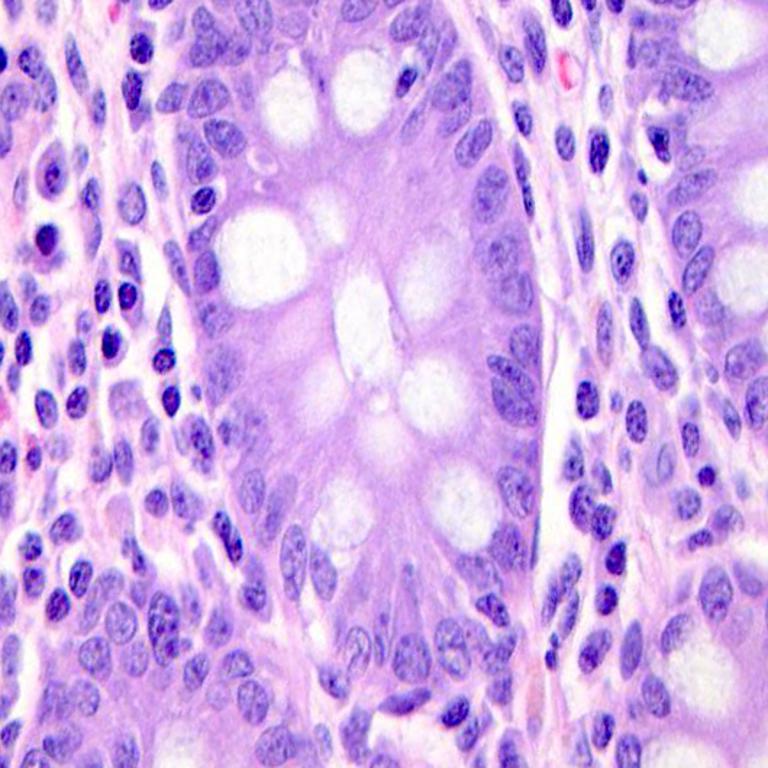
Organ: colon
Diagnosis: benign